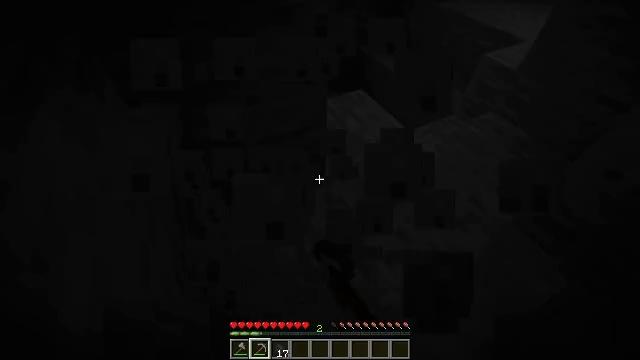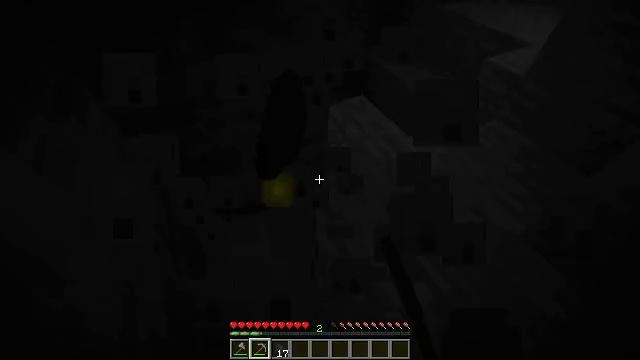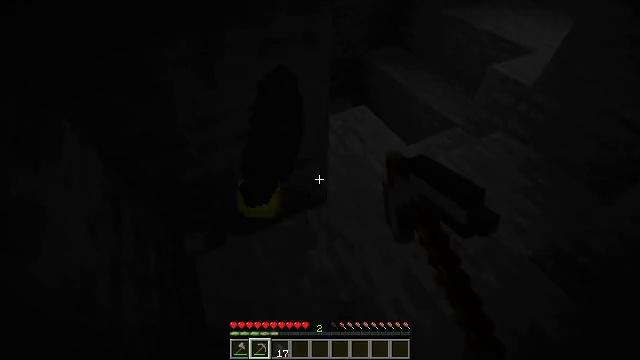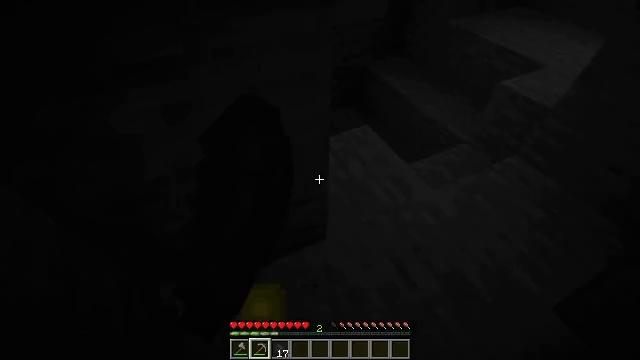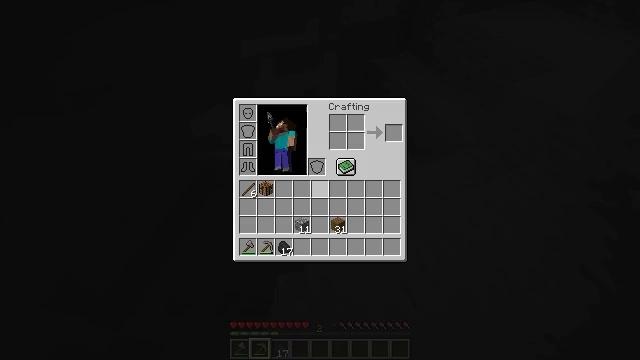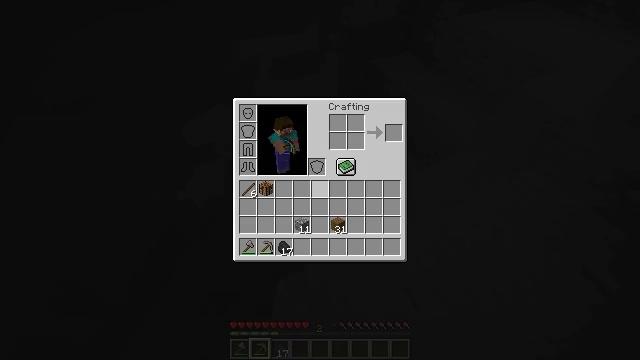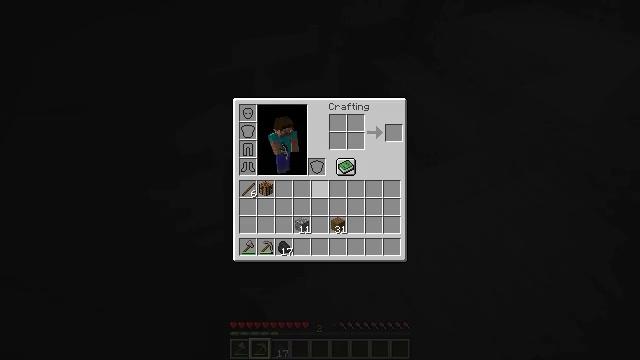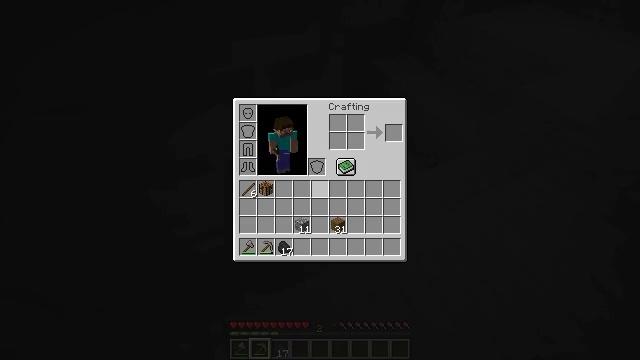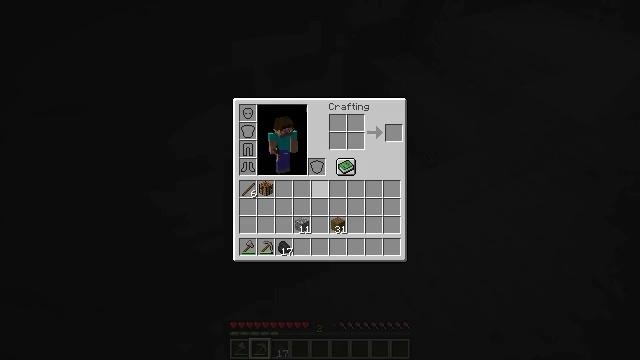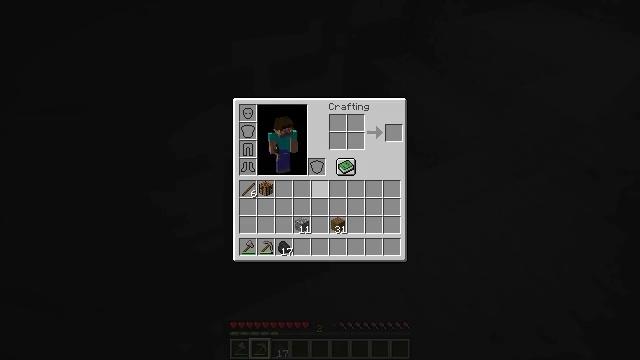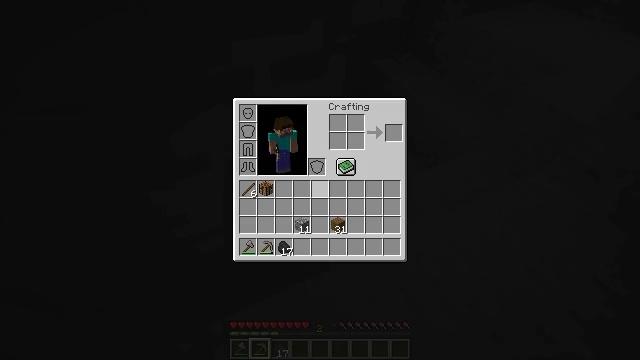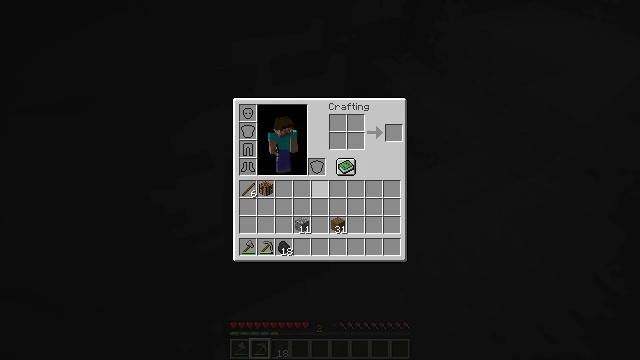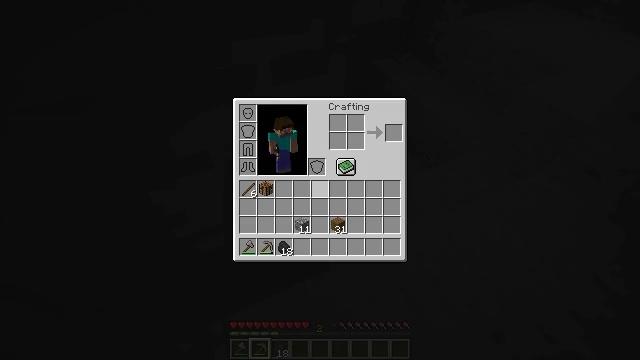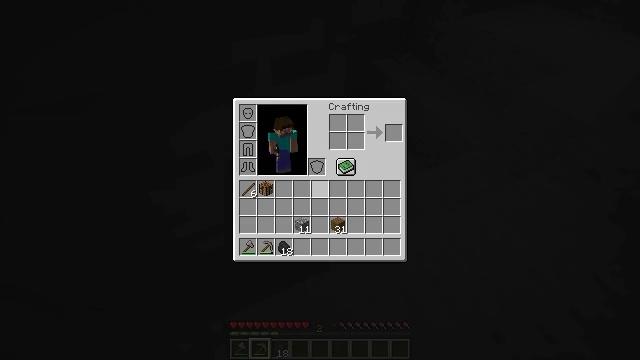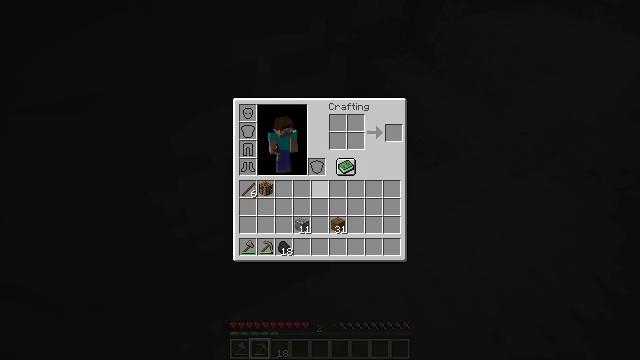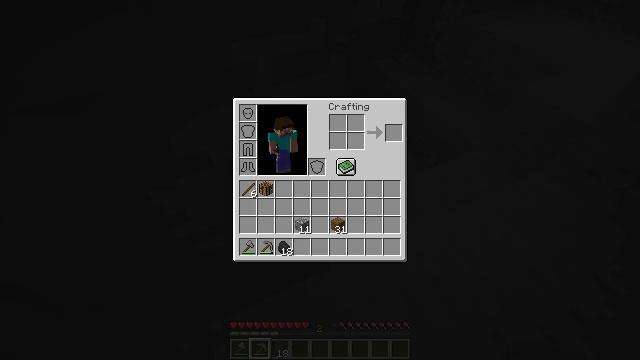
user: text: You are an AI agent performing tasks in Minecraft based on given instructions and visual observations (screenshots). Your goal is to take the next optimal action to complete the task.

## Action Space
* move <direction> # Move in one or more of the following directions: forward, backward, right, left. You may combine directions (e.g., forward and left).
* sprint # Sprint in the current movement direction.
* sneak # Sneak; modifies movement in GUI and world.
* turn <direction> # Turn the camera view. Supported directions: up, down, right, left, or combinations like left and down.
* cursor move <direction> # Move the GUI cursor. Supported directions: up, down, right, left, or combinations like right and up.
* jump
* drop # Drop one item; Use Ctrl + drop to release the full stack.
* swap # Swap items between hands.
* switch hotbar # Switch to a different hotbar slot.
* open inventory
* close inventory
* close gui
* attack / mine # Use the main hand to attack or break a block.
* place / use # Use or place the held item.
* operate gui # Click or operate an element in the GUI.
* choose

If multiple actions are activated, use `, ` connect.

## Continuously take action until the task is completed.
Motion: motion action
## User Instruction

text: Gather fern from the ground.
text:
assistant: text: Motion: move forward, attack / mine
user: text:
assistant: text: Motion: move forward, attack / mine
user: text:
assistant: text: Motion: move forward, attack / mine
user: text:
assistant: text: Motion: turn left and down, open inventory
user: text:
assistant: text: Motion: open inventory
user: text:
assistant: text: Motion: sneak, open inventory
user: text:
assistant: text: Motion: sneak
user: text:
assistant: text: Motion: sneak
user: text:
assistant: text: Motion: sneak
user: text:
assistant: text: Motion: sneak
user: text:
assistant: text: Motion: sneak
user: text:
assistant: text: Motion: sneak
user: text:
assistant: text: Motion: sneak
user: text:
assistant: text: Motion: sneak
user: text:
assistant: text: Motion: sneak, cursor move up
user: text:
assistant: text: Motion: sneak, cursor move up
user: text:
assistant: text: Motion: sneak
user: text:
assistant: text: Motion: sneak, cursor move left
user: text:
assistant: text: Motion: sneak
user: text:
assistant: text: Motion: sneak, cursor move left
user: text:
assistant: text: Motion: sneak, cursor move left
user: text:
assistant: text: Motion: sneak
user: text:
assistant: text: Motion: sneak, operate gui
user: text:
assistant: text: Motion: sneak, operate gui
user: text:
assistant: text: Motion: sneak, operate gui
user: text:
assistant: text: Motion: sneak
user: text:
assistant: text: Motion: sneak
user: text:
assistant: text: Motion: sneak, close inventory
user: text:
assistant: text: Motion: close inventory
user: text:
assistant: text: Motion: move forward